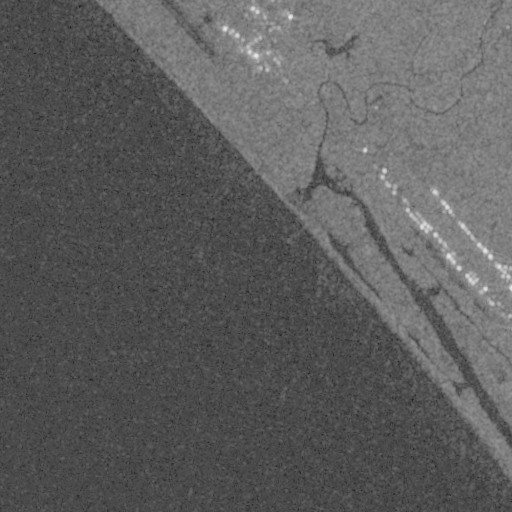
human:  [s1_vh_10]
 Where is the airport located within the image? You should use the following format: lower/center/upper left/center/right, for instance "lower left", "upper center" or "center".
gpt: The airport is located in the upper left of the image.
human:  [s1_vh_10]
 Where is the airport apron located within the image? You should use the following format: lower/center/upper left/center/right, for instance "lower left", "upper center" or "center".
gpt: The airport apron is located in the upper center of the image.
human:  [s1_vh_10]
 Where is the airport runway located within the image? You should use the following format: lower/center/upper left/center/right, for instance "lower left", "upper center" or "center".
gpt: The airport runway is located in the upper left of the image.
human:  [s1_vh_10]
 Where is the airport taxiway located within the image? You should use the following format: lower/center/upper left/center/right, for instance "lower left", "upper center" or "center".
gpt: The airport taxiway is located in the upper center of the image.
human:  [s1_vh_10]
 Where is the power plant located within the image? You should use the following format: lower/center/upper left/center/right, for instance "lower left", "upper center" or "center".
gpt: There is no power plant in the image.

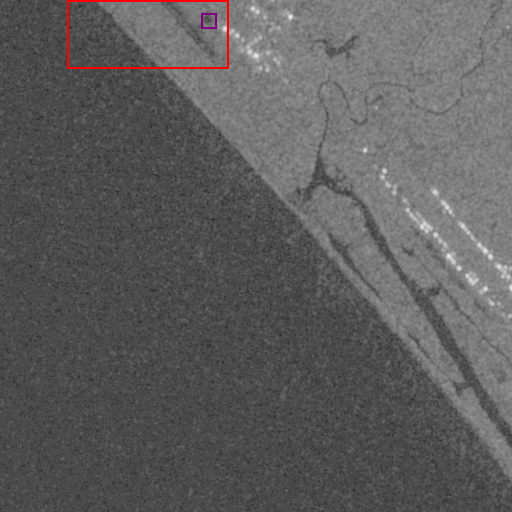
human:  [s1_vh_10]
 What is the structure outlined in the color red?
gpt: The structure outlined in red is an airport.
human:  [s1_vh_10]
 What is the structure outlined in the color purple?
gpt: The structure outlined in purple is an airport apron.
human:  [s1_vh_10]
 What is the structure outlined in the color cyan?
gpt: There is no cyan outline.